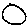
Label: circle